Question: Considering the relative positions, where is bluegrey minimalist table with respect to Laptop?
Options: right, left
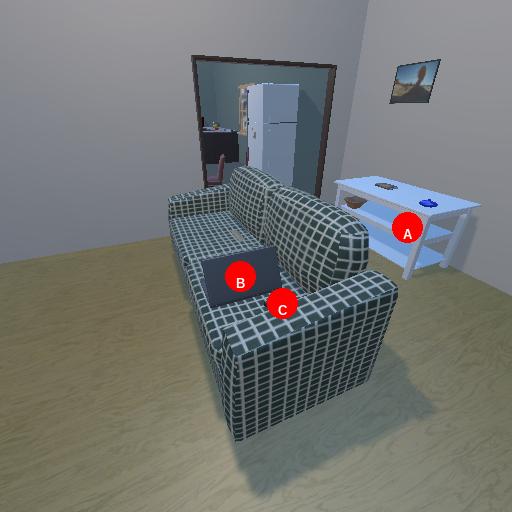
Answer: right